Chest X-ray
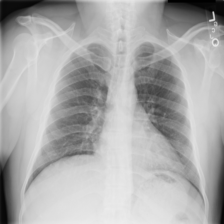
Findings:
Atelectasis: negative
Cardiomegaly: negative
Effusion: negative
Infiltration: negative
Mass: negative
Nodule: negative
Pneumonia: negative
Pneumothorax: negative
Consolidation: negative
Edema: negative
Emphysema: negative
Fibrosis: negative
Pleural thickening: negative
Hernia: negative